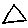
Label: triangle